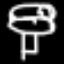
Label: mushroom